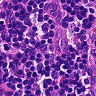
Metastatic tissue present: no